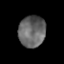
Tissue: lung
Cell type: Epithelial cells
Senescence score: 0.237
Nuclear area (px): 824
Mean DAPI intensity: 102.674